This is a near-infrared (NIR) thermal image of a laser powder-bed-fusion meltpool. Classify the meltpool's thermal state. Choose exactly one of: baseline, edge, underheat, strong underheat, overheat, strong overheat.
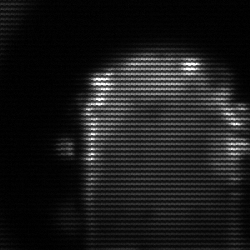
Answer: baseline